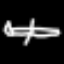
Label: airplane